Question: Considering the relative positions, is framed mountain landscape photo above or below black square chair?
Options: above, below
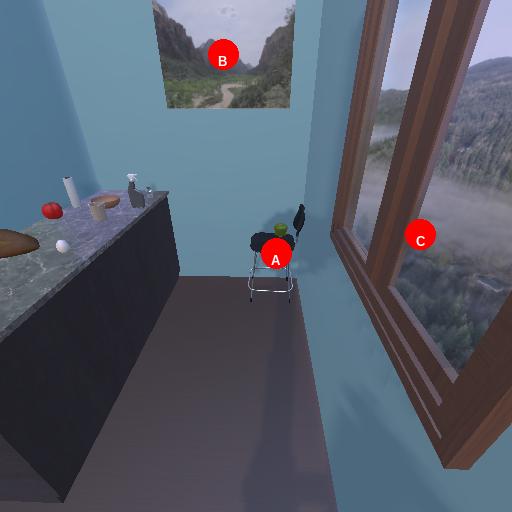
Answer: above